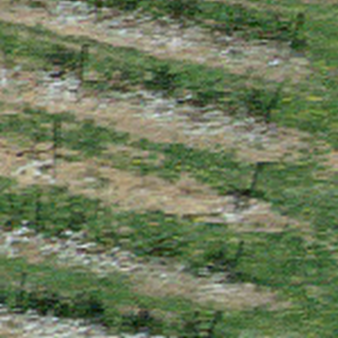
Label: other